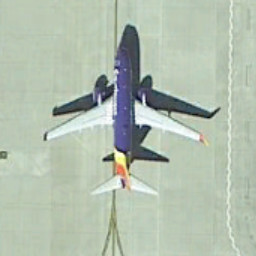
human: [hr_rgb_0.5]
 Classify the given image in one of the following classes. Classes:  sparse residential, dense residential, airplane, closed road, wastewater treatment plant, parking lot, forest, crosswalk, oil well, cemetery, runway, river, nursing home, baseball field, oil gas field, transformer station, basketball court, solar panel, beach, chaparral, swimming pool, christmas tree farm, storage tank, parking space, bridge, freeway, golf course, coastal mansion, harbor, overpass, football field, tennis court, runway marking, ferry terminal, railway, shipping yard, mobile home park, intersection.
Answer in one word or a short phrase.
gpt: airplane